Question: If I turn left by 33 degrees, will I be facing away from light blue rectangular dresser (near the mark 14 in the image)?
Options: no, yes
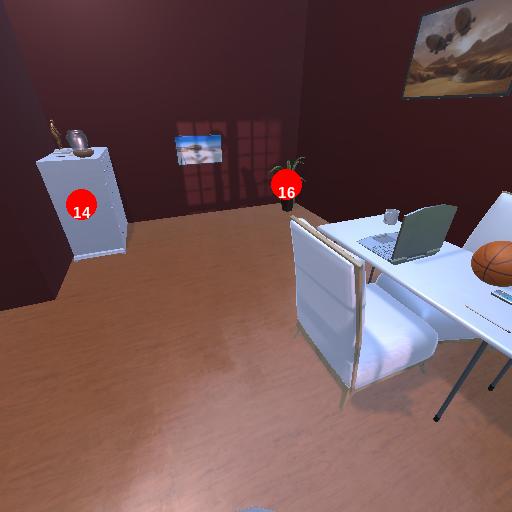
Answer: no